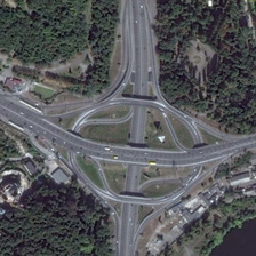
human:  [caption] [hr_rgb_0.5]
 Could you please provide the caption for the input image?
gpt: There is a circle and lawn viaduct, located in the middle of the trees, close to some buildings and lakes.

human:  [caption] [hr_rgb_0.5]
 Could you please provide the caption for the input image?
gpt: A viaduct with circles and lawns lies among the trees, near some buildings and a lake.

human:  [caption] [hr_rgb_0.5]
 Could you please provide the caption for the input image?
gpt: This is a complicated transportation facility with a viaduct across the highway.

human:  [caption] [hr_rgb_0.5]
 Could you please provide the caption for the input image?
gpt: There is a viaduct in the middle of the trees, with a circle and a lawn on it, close to some buildings and a lake.

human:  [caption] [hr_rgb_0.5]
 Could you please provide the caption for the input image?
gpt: This is a comprehensive transportation facility across roads.